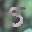
Label: 5